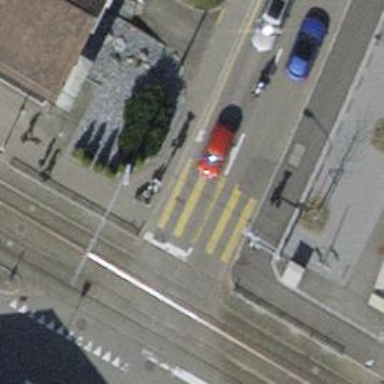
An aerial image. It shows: Road with traffic signals and zebra crossing with traffic signals.